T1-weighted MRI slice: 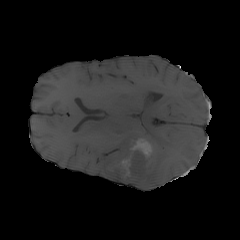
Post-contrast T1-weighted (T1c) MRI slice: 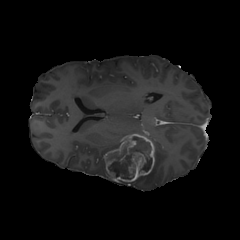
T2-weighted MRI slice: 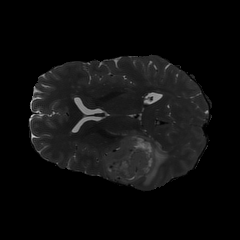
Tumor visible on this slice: yes